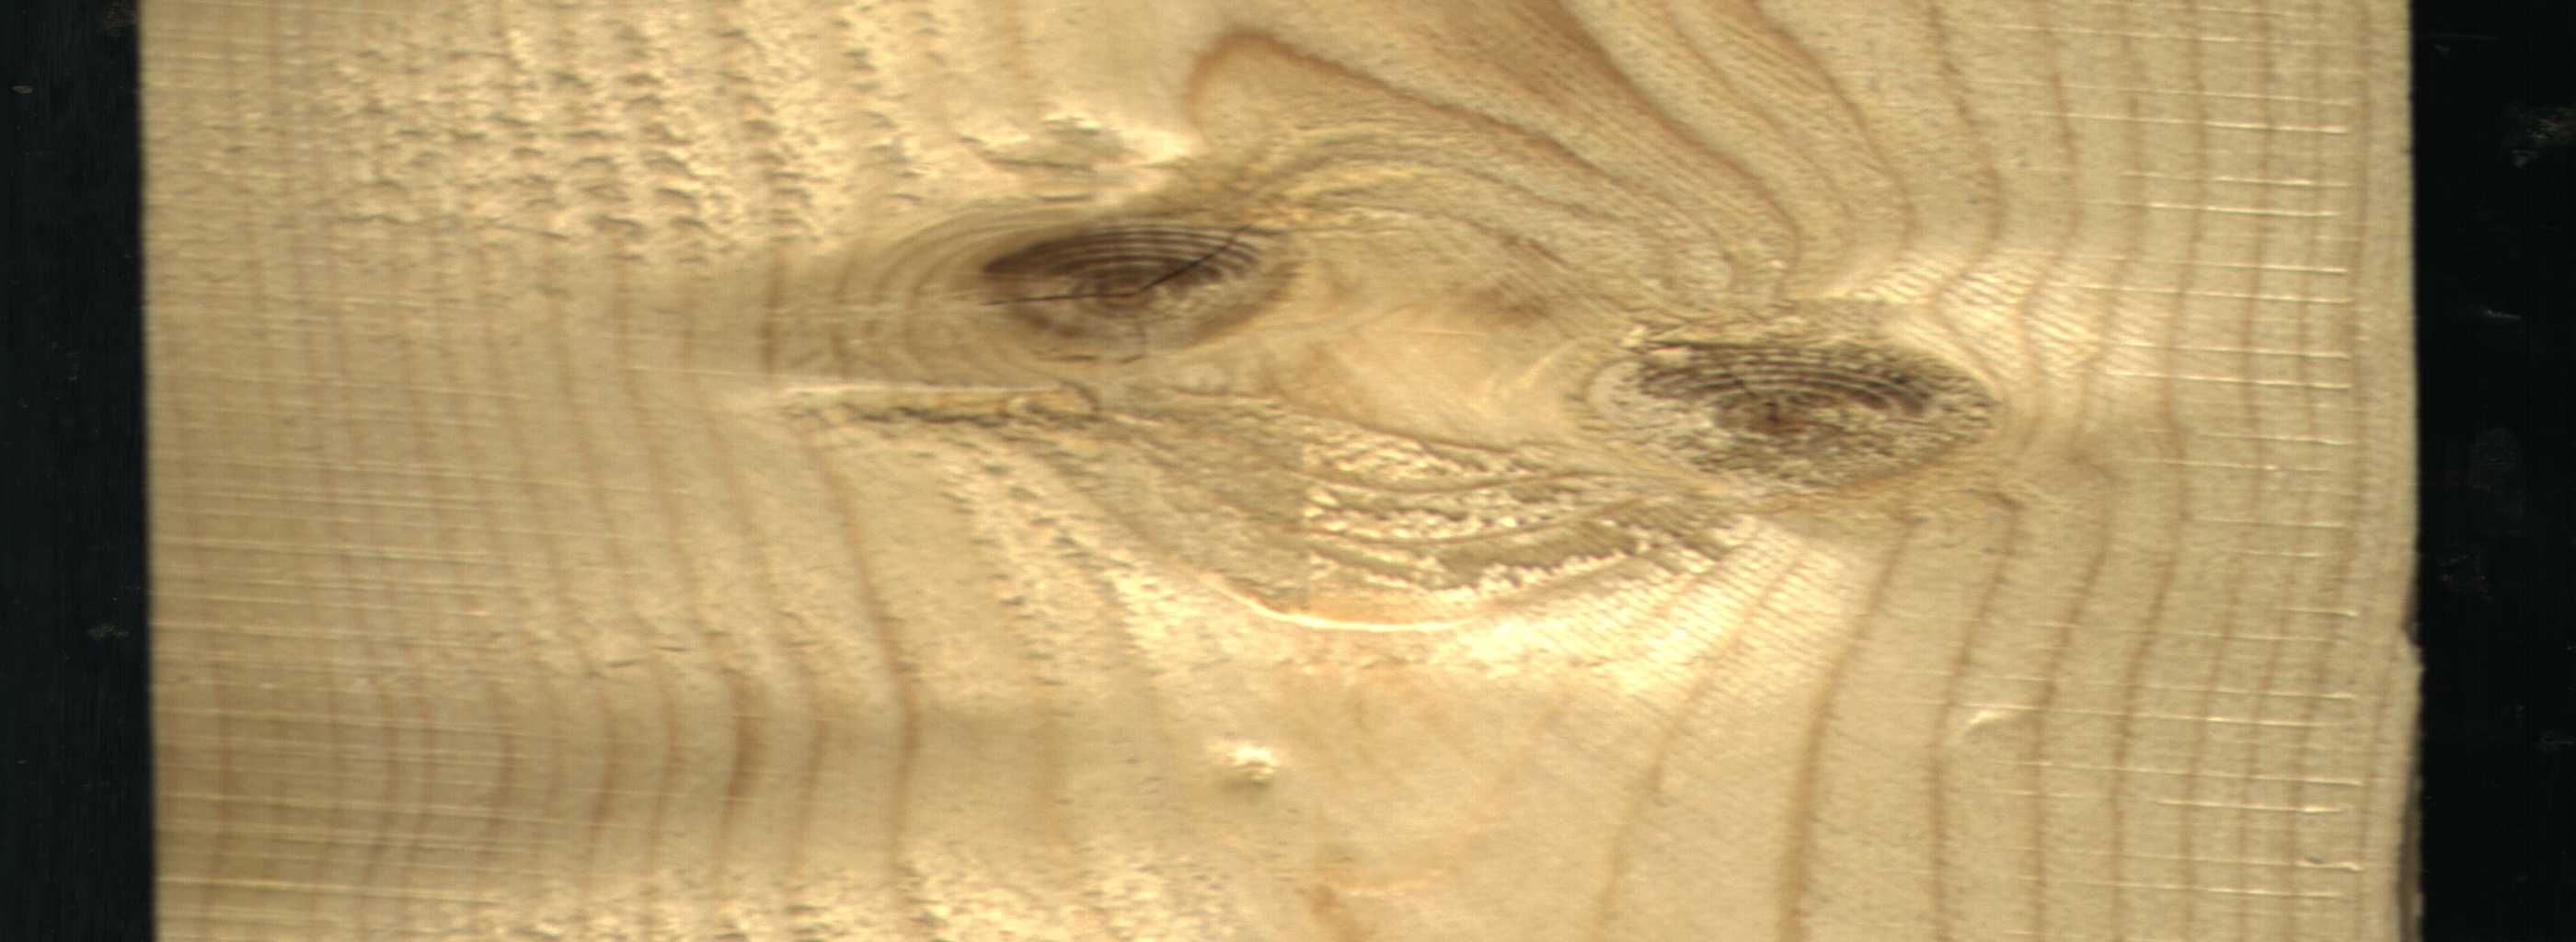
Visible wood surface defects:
knot_with_crack
Live_Knot